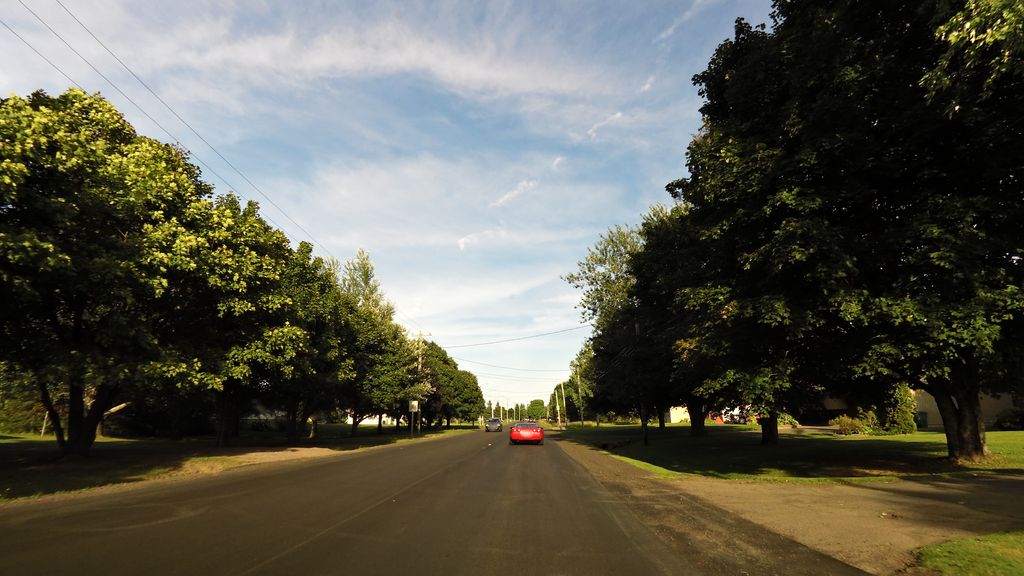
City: charlottetown